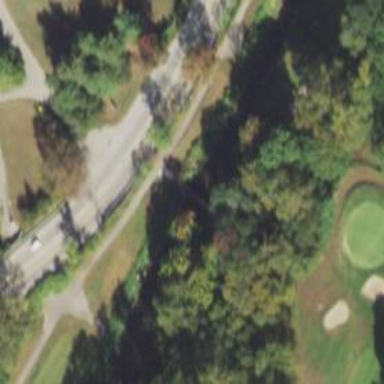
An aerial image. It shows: Path leading to bridge.